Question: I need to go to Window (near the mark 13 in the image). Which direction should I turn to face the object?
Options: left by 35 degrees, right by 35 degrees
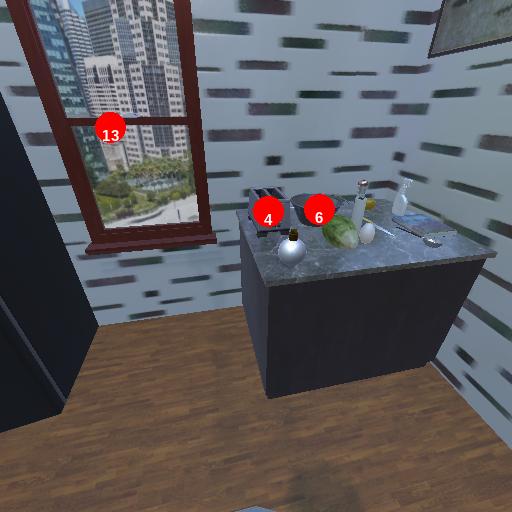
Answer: left by 35 degrees